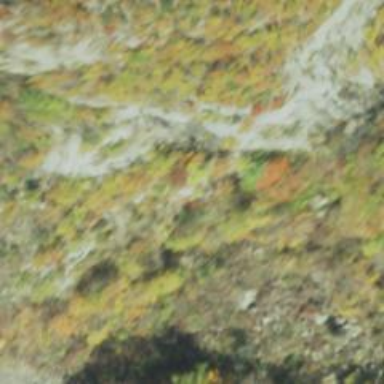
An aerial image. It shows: Crag climbing spot located at natural cliff.